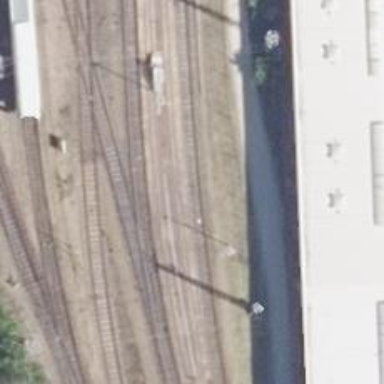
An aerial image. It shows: Railway spur service.